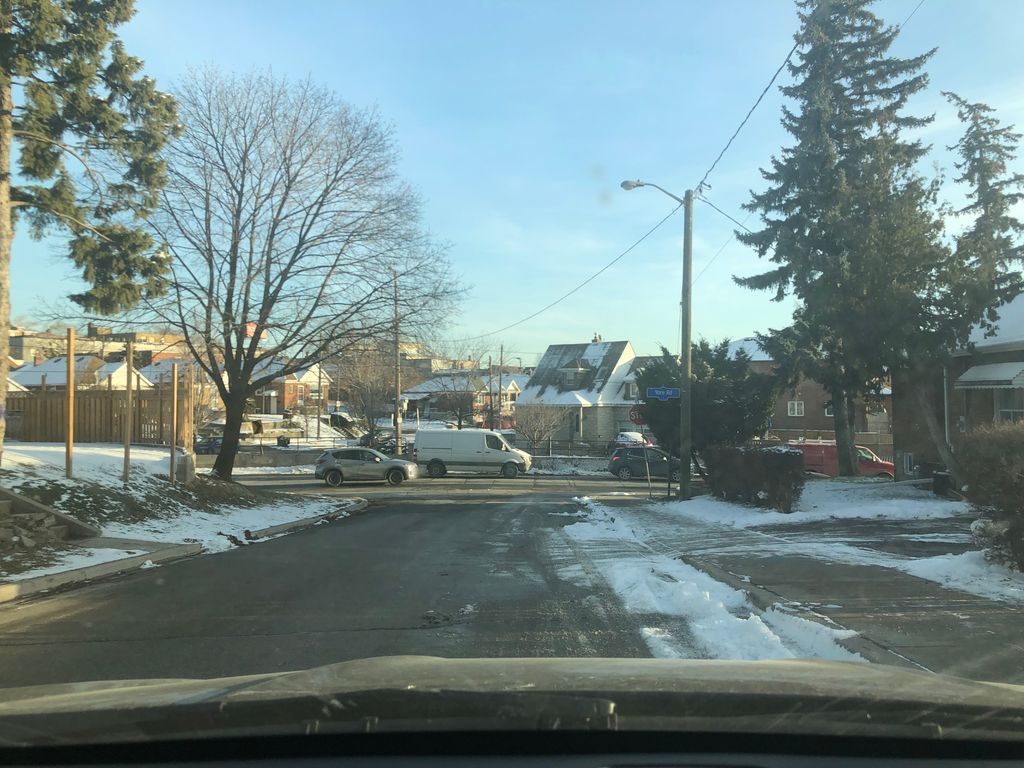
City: toronto